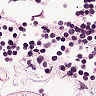
Metastatic tissue present: no